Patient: sex M, age 69
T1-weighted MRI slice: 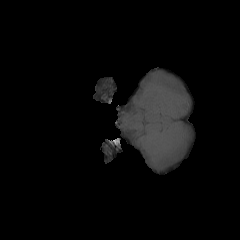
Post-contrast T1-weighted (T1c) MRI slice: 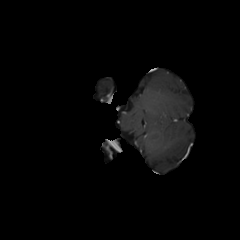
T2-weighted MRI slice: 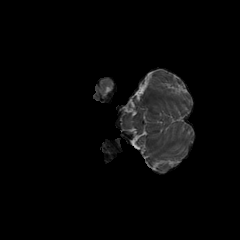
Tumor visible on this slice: no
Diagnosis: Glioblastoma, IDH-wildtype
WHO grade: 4